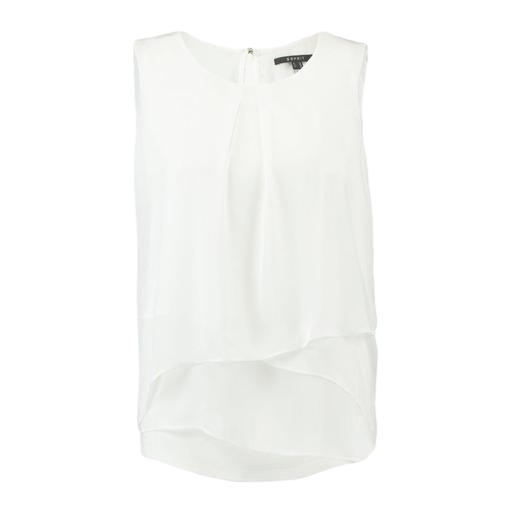
white sleeveless blouse, white sleeveless pleat back top, white layered tank, white background